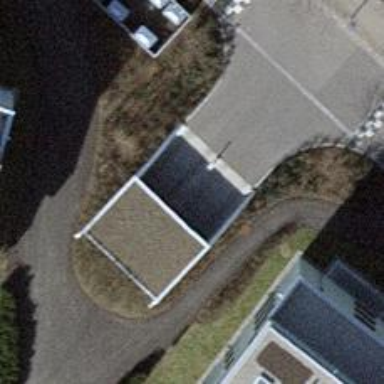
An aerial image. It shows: Parking entrance.